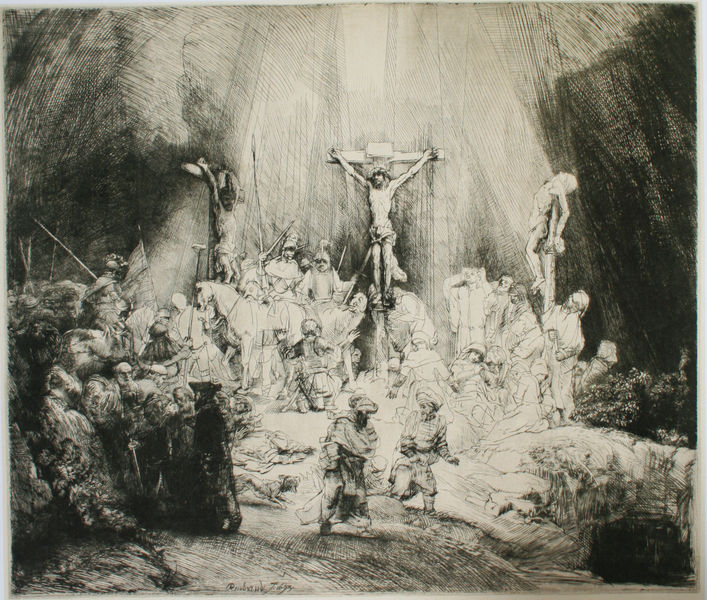
Titel: Die drei Kreuze
Künstler: Rembrandt
Standort: Wien
Institution: Albertina
Schlagwörter: church, crowd, crown, men, people, religious, soldier, soldiers, sword, swords, white, women, black, dark, gray, grey, print, wooden, hand, wood, angel, cliff, clouds, heaven, horses, man, roman, sky, hill, death, helmet, light, drawing, black and white, army, etching, sketch, saint, cross, pen, writing, dead, died, storm, calvary, crucifixion, discuss, flag, person, flags, cloak, rome, jesus, engraving, pencil, religion, crest, horse, god, christ, crucifix, jew, jewish, jews, cave, lying, black white, christian, christianity, bible, arab, passion, lances, spears, nail, turban, croix, crucifiction, crucify, easter, crucification, romans, holy, catholic, crosses, crown of thorns, dying, golgotha, jerusalem, sacrifice, spear, thieves, thorns, execution, knights, jesus christ, warriors, resurrection, end, slaves, torture, chiaroscuro, turbans, fuck, graphite, crucified, rembrandt, inri, nails, religeous, religeon, suffer, israel, skata, cristian, good friday, crucifixtion, lots, robbers, cruxifiction, handpainted, meme, on the cross, jesus on the cross, deyyus, thiefs, plack, lastjugment, jejus, crusefiction, black and with, jeus, javalin